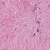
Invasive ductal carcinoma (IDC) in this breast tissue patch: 1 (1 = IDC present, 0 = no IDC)